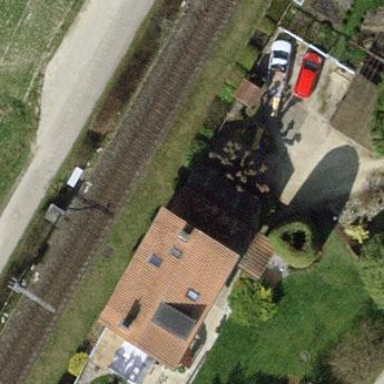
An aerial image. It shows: Train station building.